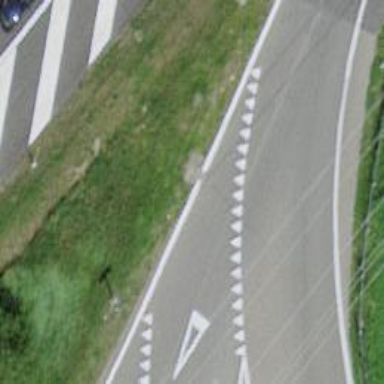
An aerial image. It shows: Road with "give way" sign.